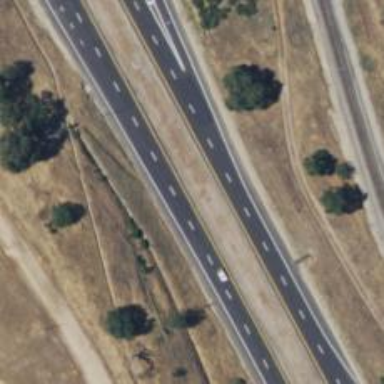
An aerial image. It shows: Motorway junction.